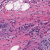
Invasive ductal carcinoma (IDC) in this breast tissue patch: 0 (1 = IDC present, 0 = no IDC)